Field crop: maize
Growth stage: 1
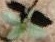
Species: datura